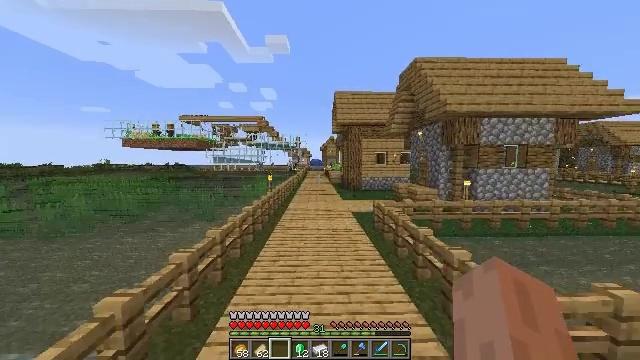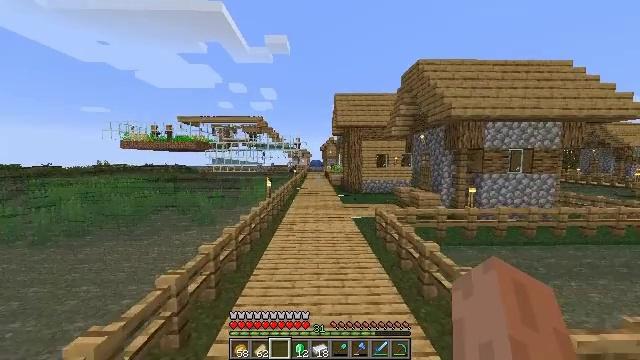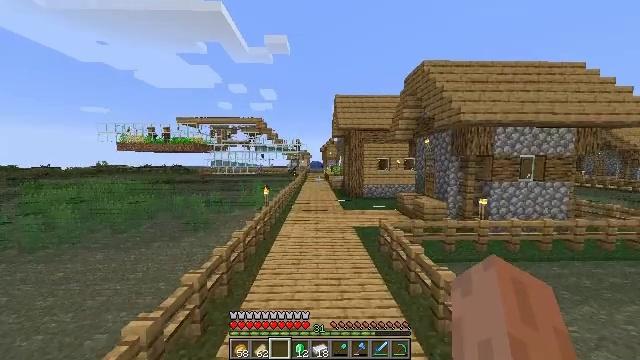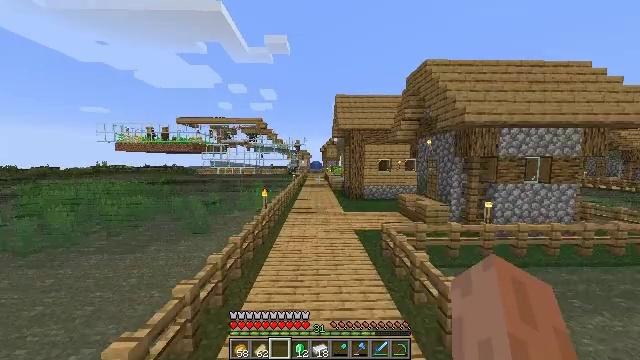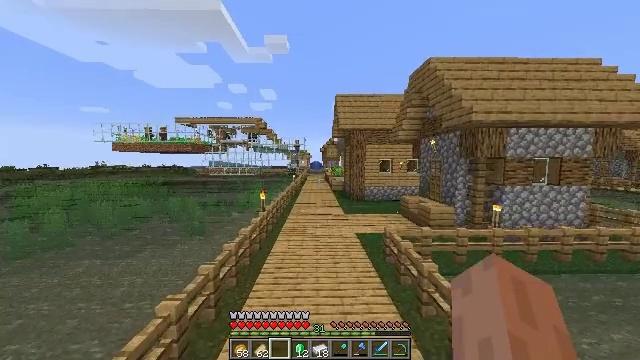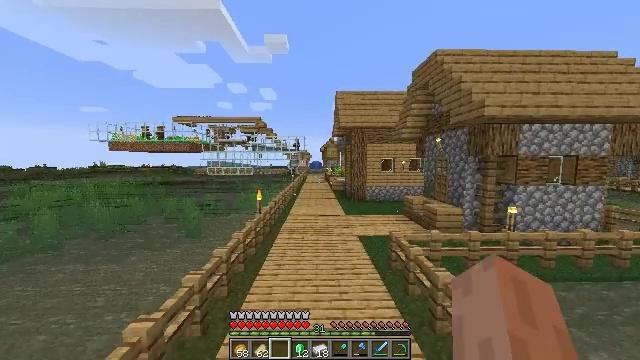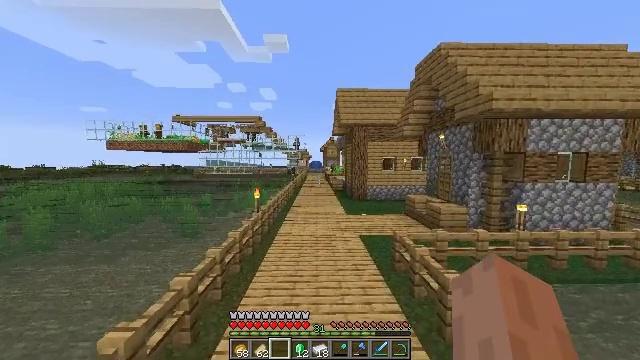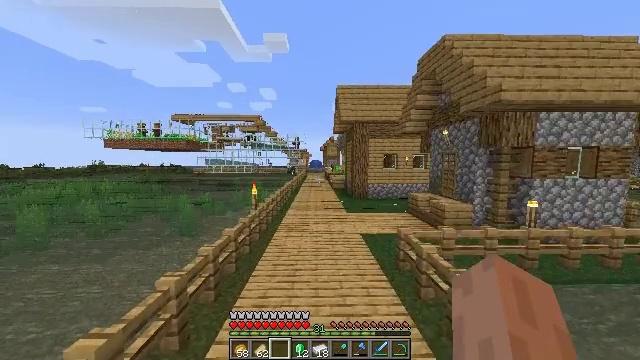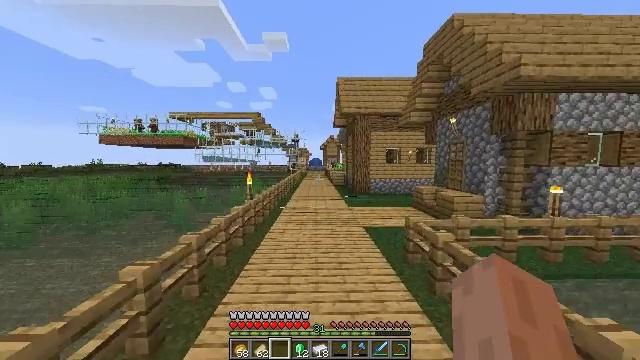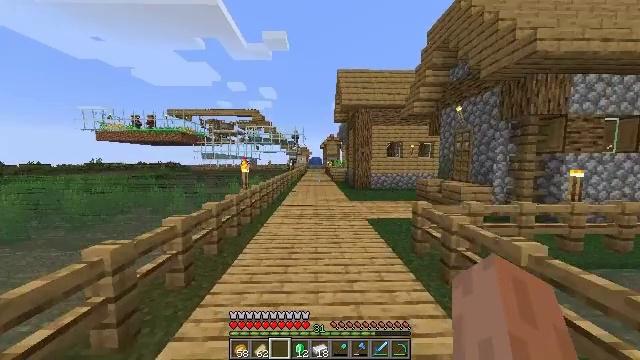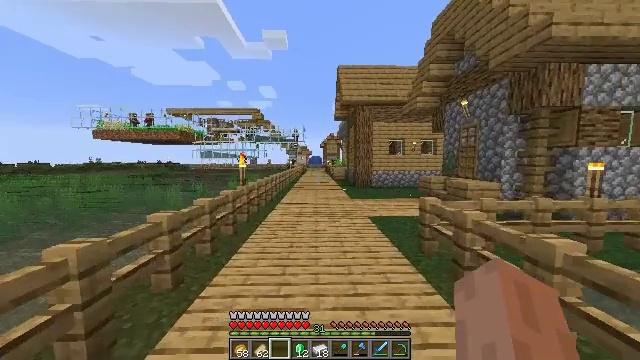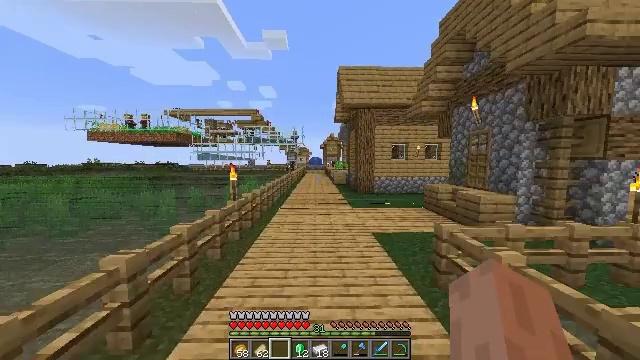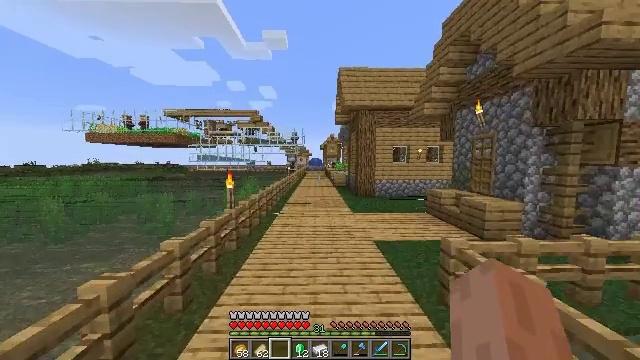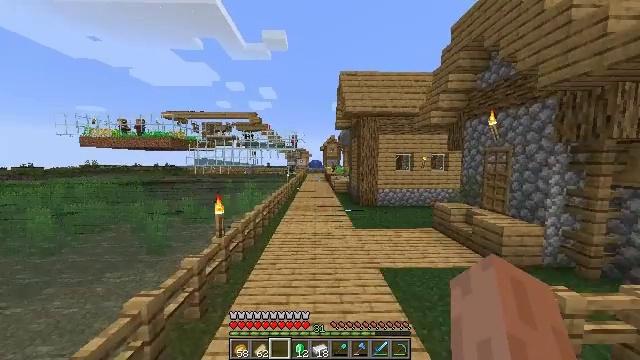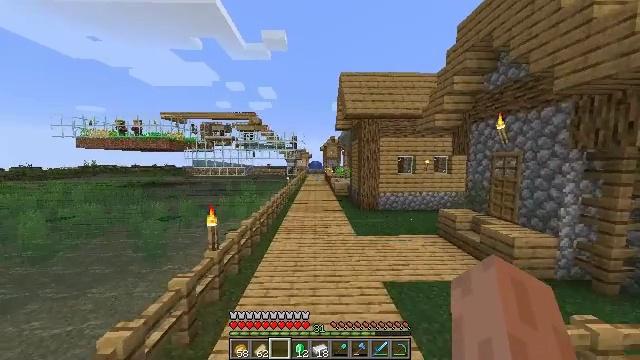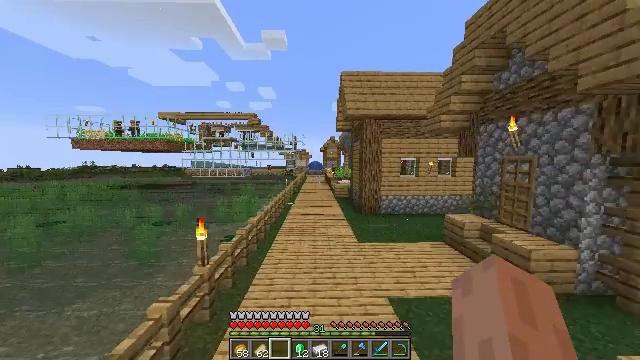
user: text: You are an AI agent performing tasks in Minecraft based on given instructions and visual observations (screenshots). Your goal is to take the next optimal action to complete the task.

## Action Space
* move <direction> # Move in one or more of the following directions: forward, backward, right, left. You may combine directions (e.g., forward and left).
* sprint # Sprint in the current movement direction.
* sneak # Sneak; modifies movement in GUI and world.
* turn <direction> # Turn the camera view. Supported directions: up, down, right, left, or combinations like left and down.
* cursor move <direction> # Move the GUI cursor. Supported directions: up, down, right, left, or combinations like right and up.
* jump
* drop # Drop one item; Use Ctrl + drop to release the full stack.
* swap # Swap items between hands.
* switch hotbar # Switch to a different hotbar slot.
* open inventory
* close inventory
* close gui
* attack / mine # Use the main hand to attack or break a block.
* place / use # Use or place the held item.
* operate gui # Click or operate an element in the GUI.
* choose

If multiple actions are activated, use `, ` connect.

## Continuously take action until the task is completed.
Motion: motion action
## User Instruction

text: Gather the oak fence pieces.
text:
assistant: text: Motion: move forward, sprint, jump
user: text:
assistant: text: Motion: move forward, sprint, jump
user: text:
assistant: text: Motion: move forward, sprint, jump
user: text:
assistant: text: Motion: move forward, sprint, jump
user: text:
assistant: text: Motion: move forward, jump
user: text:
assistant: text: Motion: move forward, jump
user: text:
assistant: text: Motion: move forward, jump
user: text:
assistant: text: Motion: move forward, jump
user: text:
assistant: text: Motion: move forward, jump
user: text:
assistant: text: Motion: move forward, jump
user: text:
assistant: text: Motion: move forward, sprint, jump
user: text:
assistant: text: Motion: move forward, sprint, jump
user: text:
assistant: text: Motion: move forward, sprint, jump
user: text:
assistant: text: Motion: move forward, sprint, jump
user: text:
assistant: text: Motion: move forward, sprint, jump
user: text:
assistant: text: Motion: move forward, jump
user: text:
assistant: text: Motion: move forward, jump
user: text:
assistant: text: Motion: move forward, turn left, jump
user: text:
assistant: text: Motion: move forward, jump
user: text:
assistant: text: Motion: move forward, jump
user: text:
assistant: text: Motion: move forward, jump
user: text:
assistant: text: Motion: move forward, sprint, jump
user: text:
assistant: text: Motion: move forward, sprint, jump
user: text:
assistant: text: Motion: move forward, sprint, jump
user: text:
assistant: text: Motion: move forward, sprint, turn down, jump
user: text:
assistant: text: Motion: move forward, sprint, turn down, jump
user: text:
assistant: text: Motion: move forward, sprint, jump
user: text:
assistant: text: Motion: move forward, jump
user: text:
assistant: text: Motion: move forward, jump
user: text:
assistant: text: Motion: move forward, jump